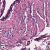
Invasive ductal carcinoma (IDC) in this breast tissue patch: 0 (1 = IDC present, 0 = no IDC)